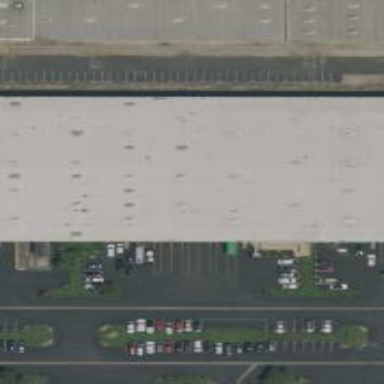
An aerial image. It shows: Warehouse building.